Question: I'm having problems with the identify function.
I am trying to identify the points on the residuals graph of the adjusted model, however the 'identify function' is giving an error.
'''
library(mgcv)
require(gamm4)
fit4.gamm <- gamm(log(massaseca)~factor(Trat)+s(Tempo,k=10,bs="ps",m=2,
by=factor(Trat)),
random=list(id=pdSymm(~Tempo)),data=dados)
comp_lme = fit4.gamm$lme
x11()
plot(comp_lme)
'''

Error:
'''
identify(comp_lme)
Error in xy.coords(x, y, setLab = FALSE) :
'x' is a list, but does not have components 'x' and 'y'
'''
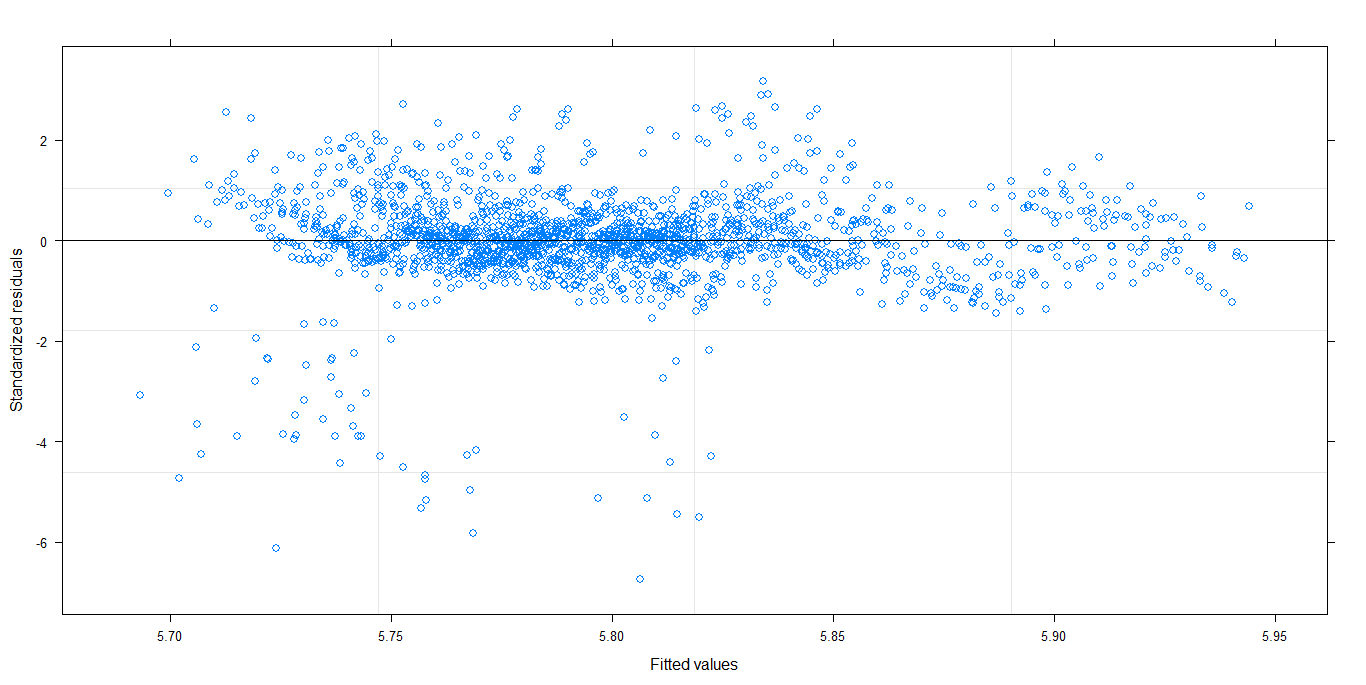
Answer: Take a reproducible example from the documentation:
'''
library(mgcv)
library(gamm4)
n <- 200;sig <- 2
set.seed(0)
n.g <- 10
n<-n.g*10*4
## simulate smooth part...
dat <- gamSim(1,n=n,scale=2)
f <- dat$f
## simulate nested random effects....
fa <- as.factor(rep(1:10,rep(4*n.g,10)))
ra <- rep(rnorm(10),rep(4*n.g,10))
fb <- as.factor(rep(rep(1:4,rep(n.g,4)),10))
rb <- rep(rnorm(4),rep(n.g,4))
for (i in 1:9) rb <- c(rb,rep(rnorm(4),rep(n.g,4)))
## simulate auto-correlated errors within groups
e<-array(0,0)
for (i in 1:40) {
eg <- rnorm(n.g, 0, sig)
for (j in 2:n.g) eg[j] <- eg[j-1]*0.6+ eg[j]
e<-c(e,eg)
}
dat$y <- f + ra + rb + e
dat$fa <- fa;dat$fb <- fb
## fit model ....
b <- gamm(y~s(x0,bs="cr")+s(x1,bs="cr")+s(x2,bs="cr")+
s(x3,bs="cr"),data=dat,random=list(fa=~1,fb=~1),
correlation=corAR1())
'''
What you are trying:
'''
plot(b$lme) #lattice plot
identify(b$lme) #doesn't work with lattice plots
'''
Instead, make your own base plot:
'''
plot(fitted(b$lme), resid(b$lme))
identify(fitted(b$lme), resid(b$lme))
'''
This will work.